Field crop: maize
Growth stage: 1
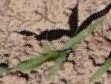
Species: maize